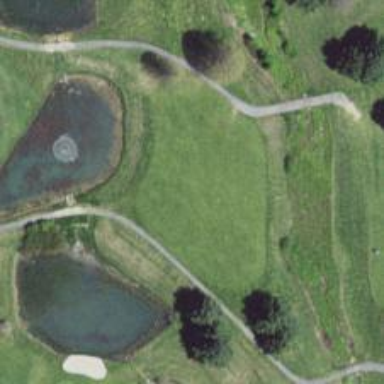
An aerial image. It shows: Golf hole.